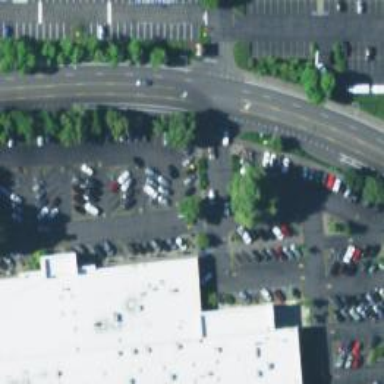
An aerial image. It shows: Parking space is available.